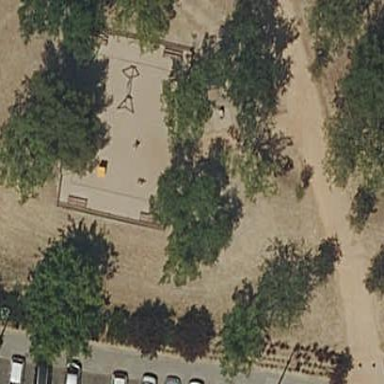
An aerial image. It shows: Playground area for leisure activities on the land.